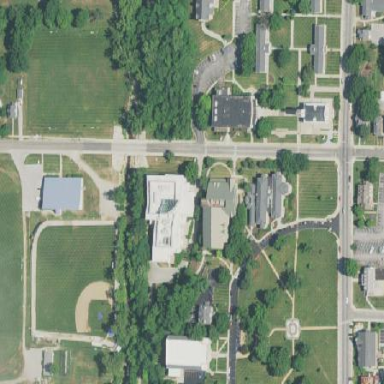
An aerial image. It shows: College or university.